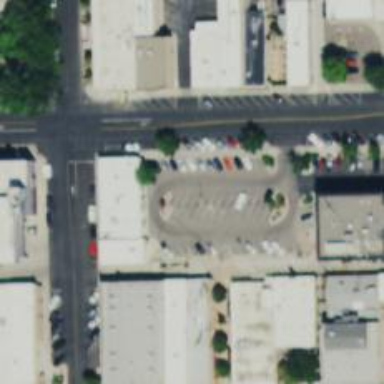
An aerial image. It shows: Parking space.